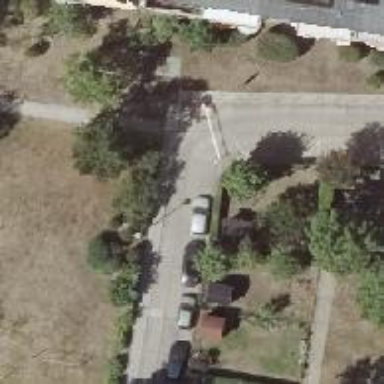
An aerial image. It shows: Concrete driveway serving as service road.